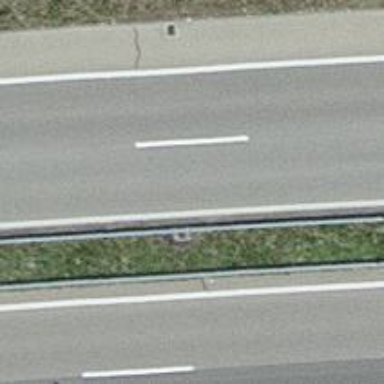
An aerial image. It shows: Asphalt motorway.